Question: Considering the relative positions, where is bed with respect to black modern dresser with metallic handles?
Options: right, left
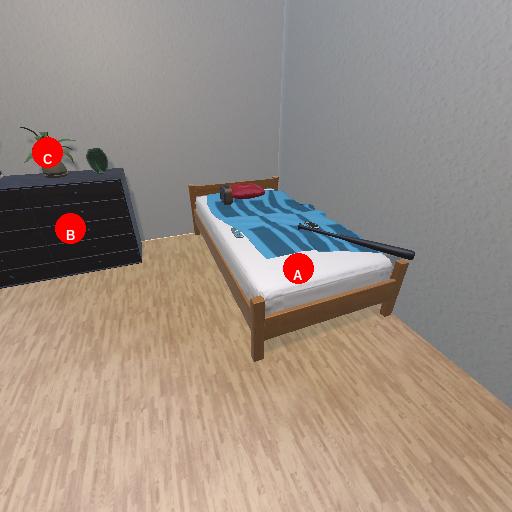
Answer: right